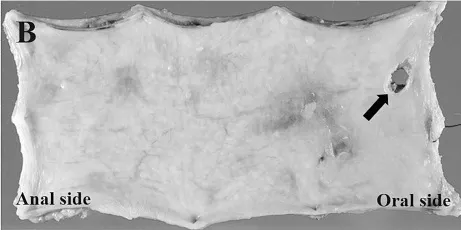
Intraoperative and gross findings of fistula. . B: Gross findings of esophagus show fistula with maximum diameter of 1.0 cm (arrow).
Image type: radiology (ct)